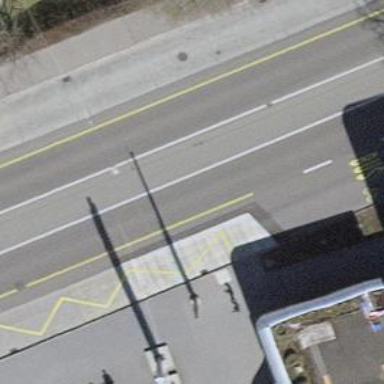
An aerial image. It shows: Trolleybus stop position for public transport.